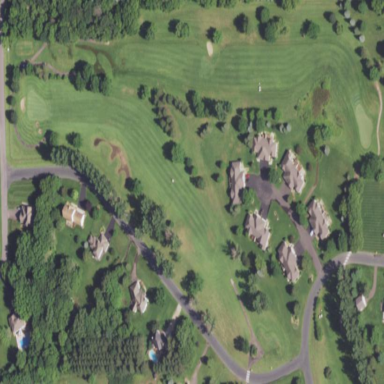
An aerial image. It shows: Golf course.